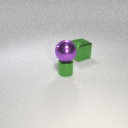
large green metal cube behind small green metal cylinder